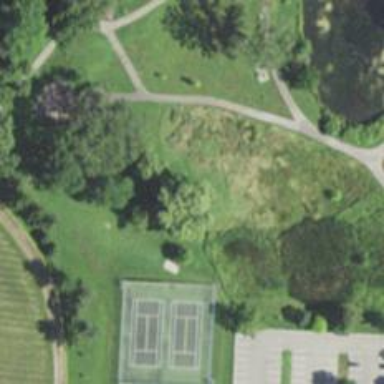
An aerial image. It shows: Disc golf basket.